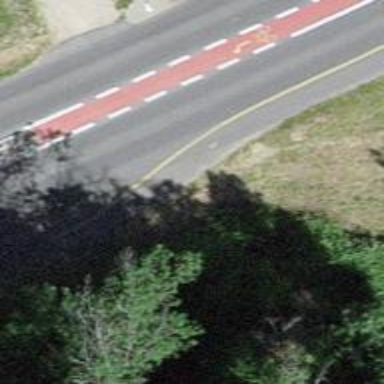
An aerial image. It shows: Cycleway.